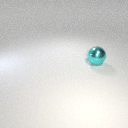
large cyan metal sphere